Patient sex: M
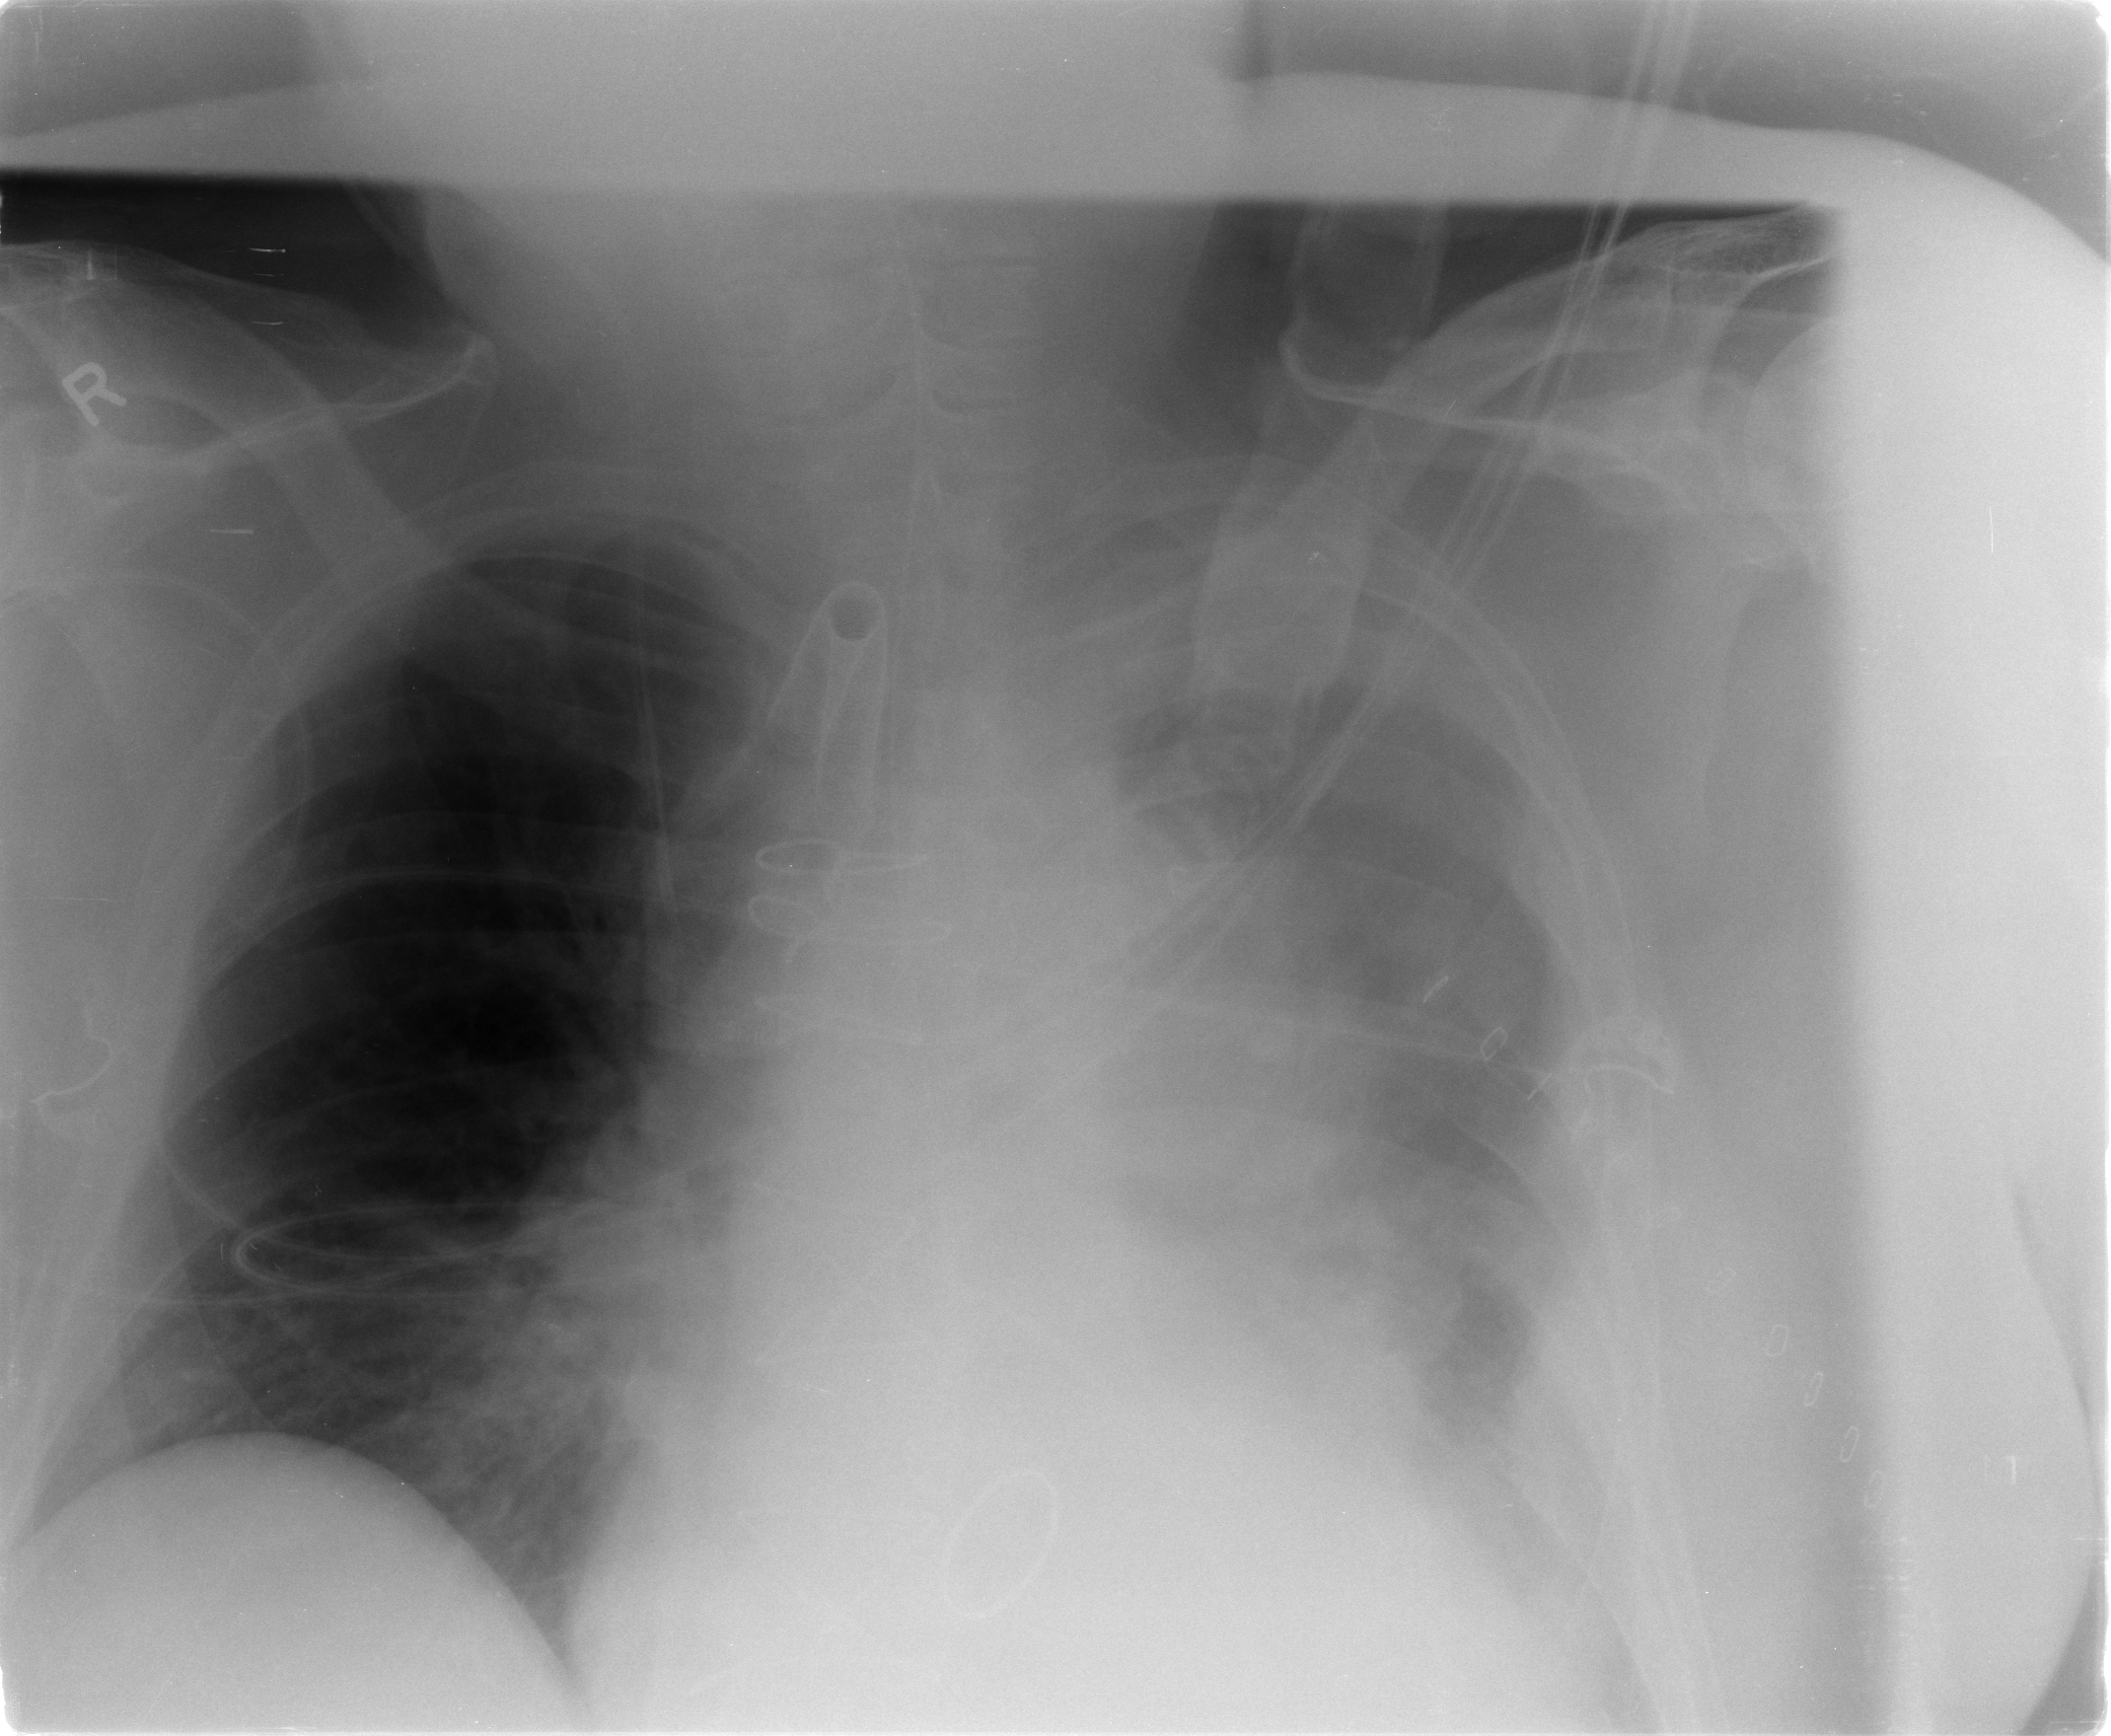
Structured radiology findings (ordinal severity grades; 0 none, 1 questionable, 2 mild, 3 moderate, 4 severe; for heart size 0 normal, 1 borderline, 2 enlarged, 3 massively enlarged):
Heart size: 2
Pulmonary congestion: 2
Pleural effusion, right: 0
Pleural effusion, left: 3
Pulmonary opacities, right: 0
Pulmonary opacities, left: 2
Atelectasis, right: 2
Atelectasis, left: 3